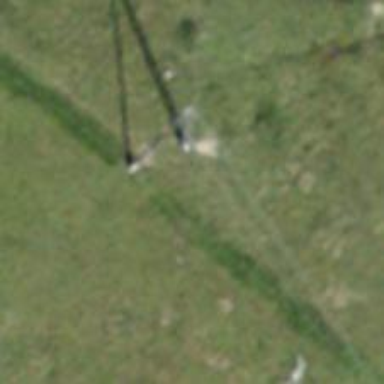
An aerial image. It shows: Power pole.